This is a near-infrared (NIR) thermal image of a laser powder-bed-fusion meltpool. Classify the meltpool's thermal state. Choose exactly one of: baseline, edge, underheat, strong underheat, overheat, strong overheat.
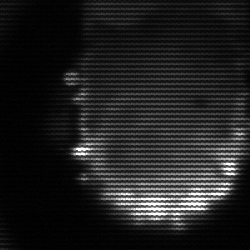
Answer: baseline